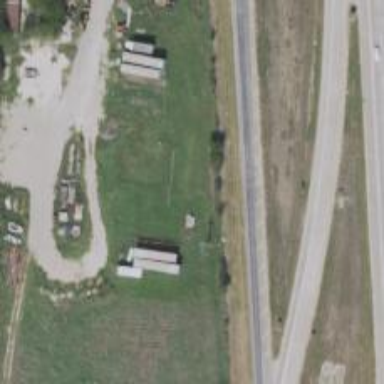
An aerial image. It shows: Tertiary road with frontage road.